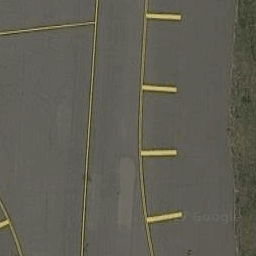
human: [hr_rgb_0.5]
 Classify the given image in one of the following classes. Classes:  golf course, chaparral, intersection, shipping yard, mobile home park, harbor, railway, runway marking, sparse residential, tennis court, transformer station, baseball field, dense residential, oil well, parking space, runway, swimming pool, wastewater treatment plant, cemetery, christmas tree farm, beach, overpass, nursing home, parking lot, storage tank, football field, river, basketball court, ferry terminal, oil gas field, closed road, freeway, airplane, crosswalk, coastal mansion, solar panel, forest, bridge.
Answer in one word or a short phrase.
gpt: runway marking